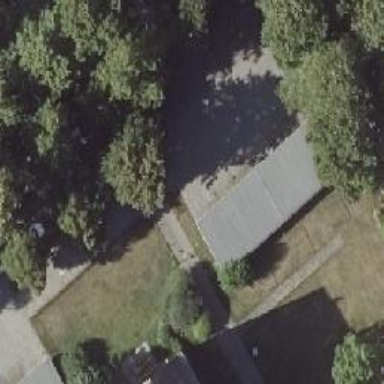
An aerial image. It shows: Group of garages.